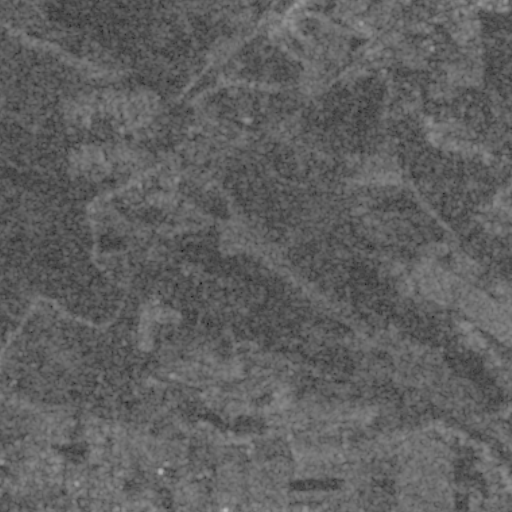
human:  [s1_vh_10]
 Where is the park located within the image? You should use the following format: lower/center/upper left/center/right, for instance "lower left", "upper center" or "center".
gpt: The park is located in the upper right of the image.
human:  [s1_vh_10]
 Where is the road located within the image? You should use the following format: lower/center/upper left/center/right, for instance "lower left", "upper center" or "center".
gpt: There is no road in the image.

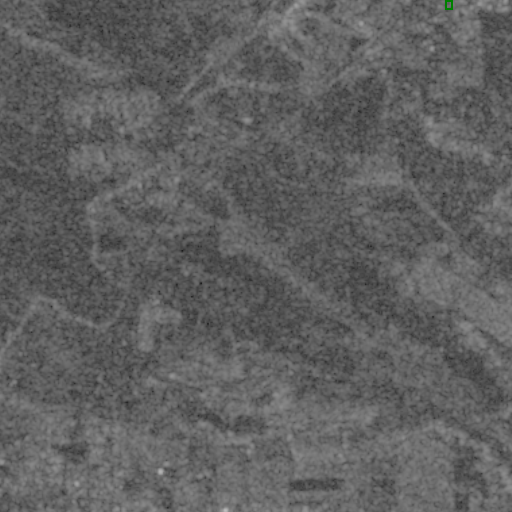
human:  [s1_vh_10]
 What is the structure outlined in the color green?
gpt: The structure outlined in green is a park.
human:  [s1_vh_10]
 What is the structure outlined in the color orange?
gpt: There is no orange outline.